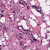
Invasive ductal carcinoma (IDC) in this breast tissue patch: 1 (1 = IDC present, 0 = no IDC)